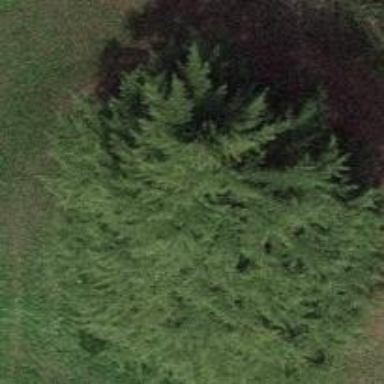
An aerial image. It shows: Evergreen tree with needle-leaved leaves.